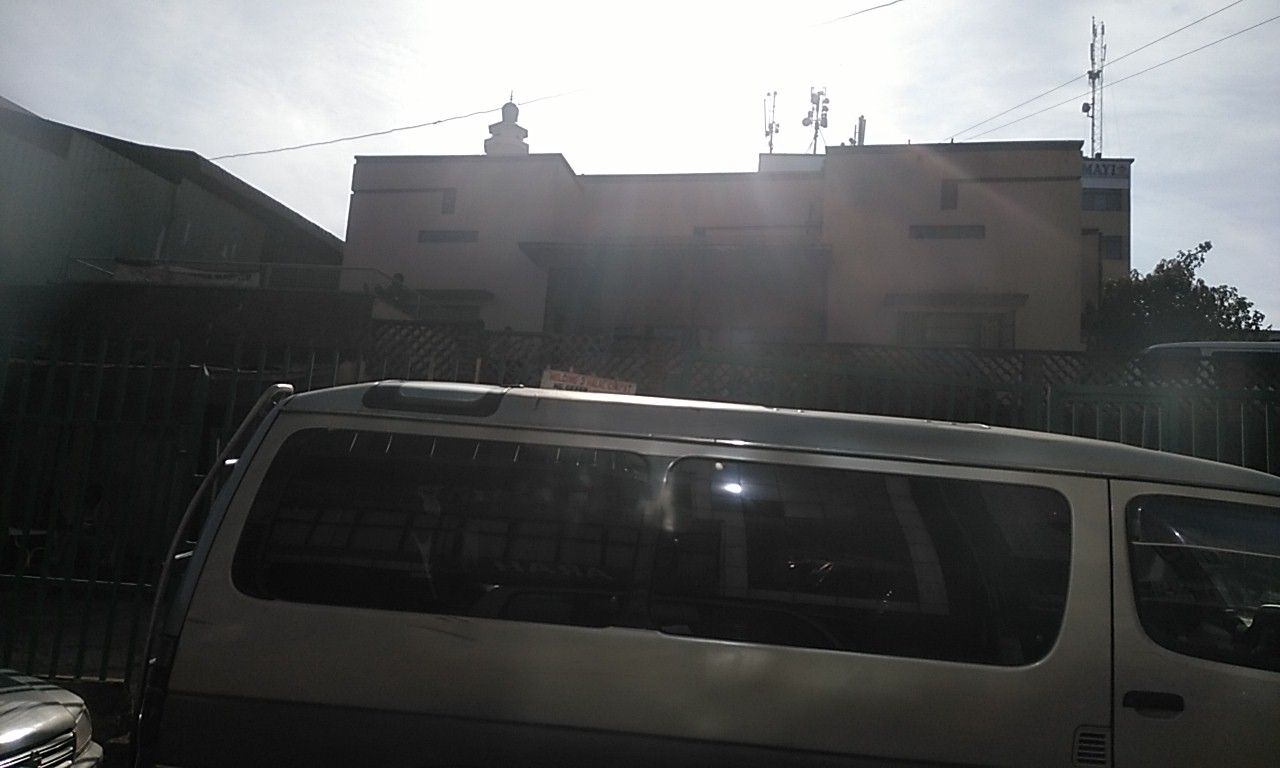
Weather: cloudy
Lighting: day
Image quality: good
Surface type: driving surface
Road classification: steps, path, service
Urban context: urban centre
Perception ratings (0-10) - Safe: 2.44, Lively: 5.55, Beautiful: 5.63, Boring: 9.52, Depressing: 7.79, Wealthy: 1.54